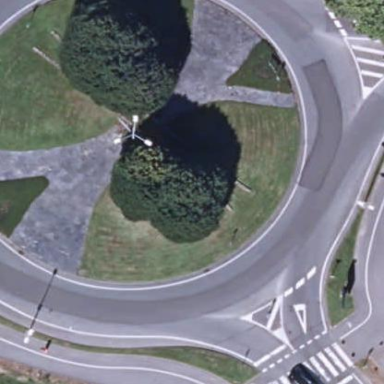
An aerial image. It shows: Secondary road around roundabout.